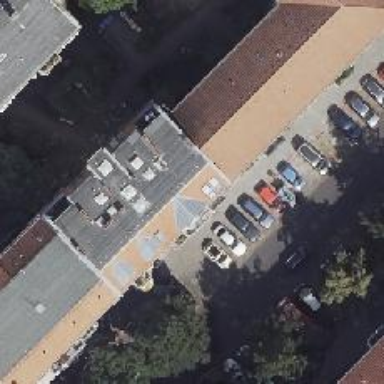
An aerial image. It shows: Café.